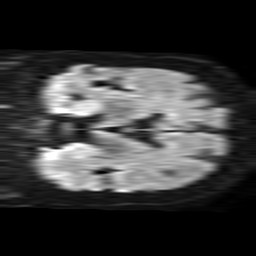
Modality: TRACE
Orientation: coronal
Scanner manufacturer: philips
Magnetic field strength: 1.5 T
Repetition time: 4.6 s
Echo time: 0.08517 s